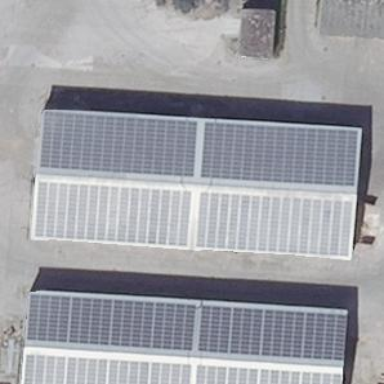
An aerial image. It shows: Building equipped with solar photovoltaic panel for generating electricity. The small installation is solar power generator.